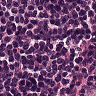
Metastatic tissue present: no